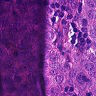
Metastatic tissue present: yes